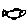
Label: fish